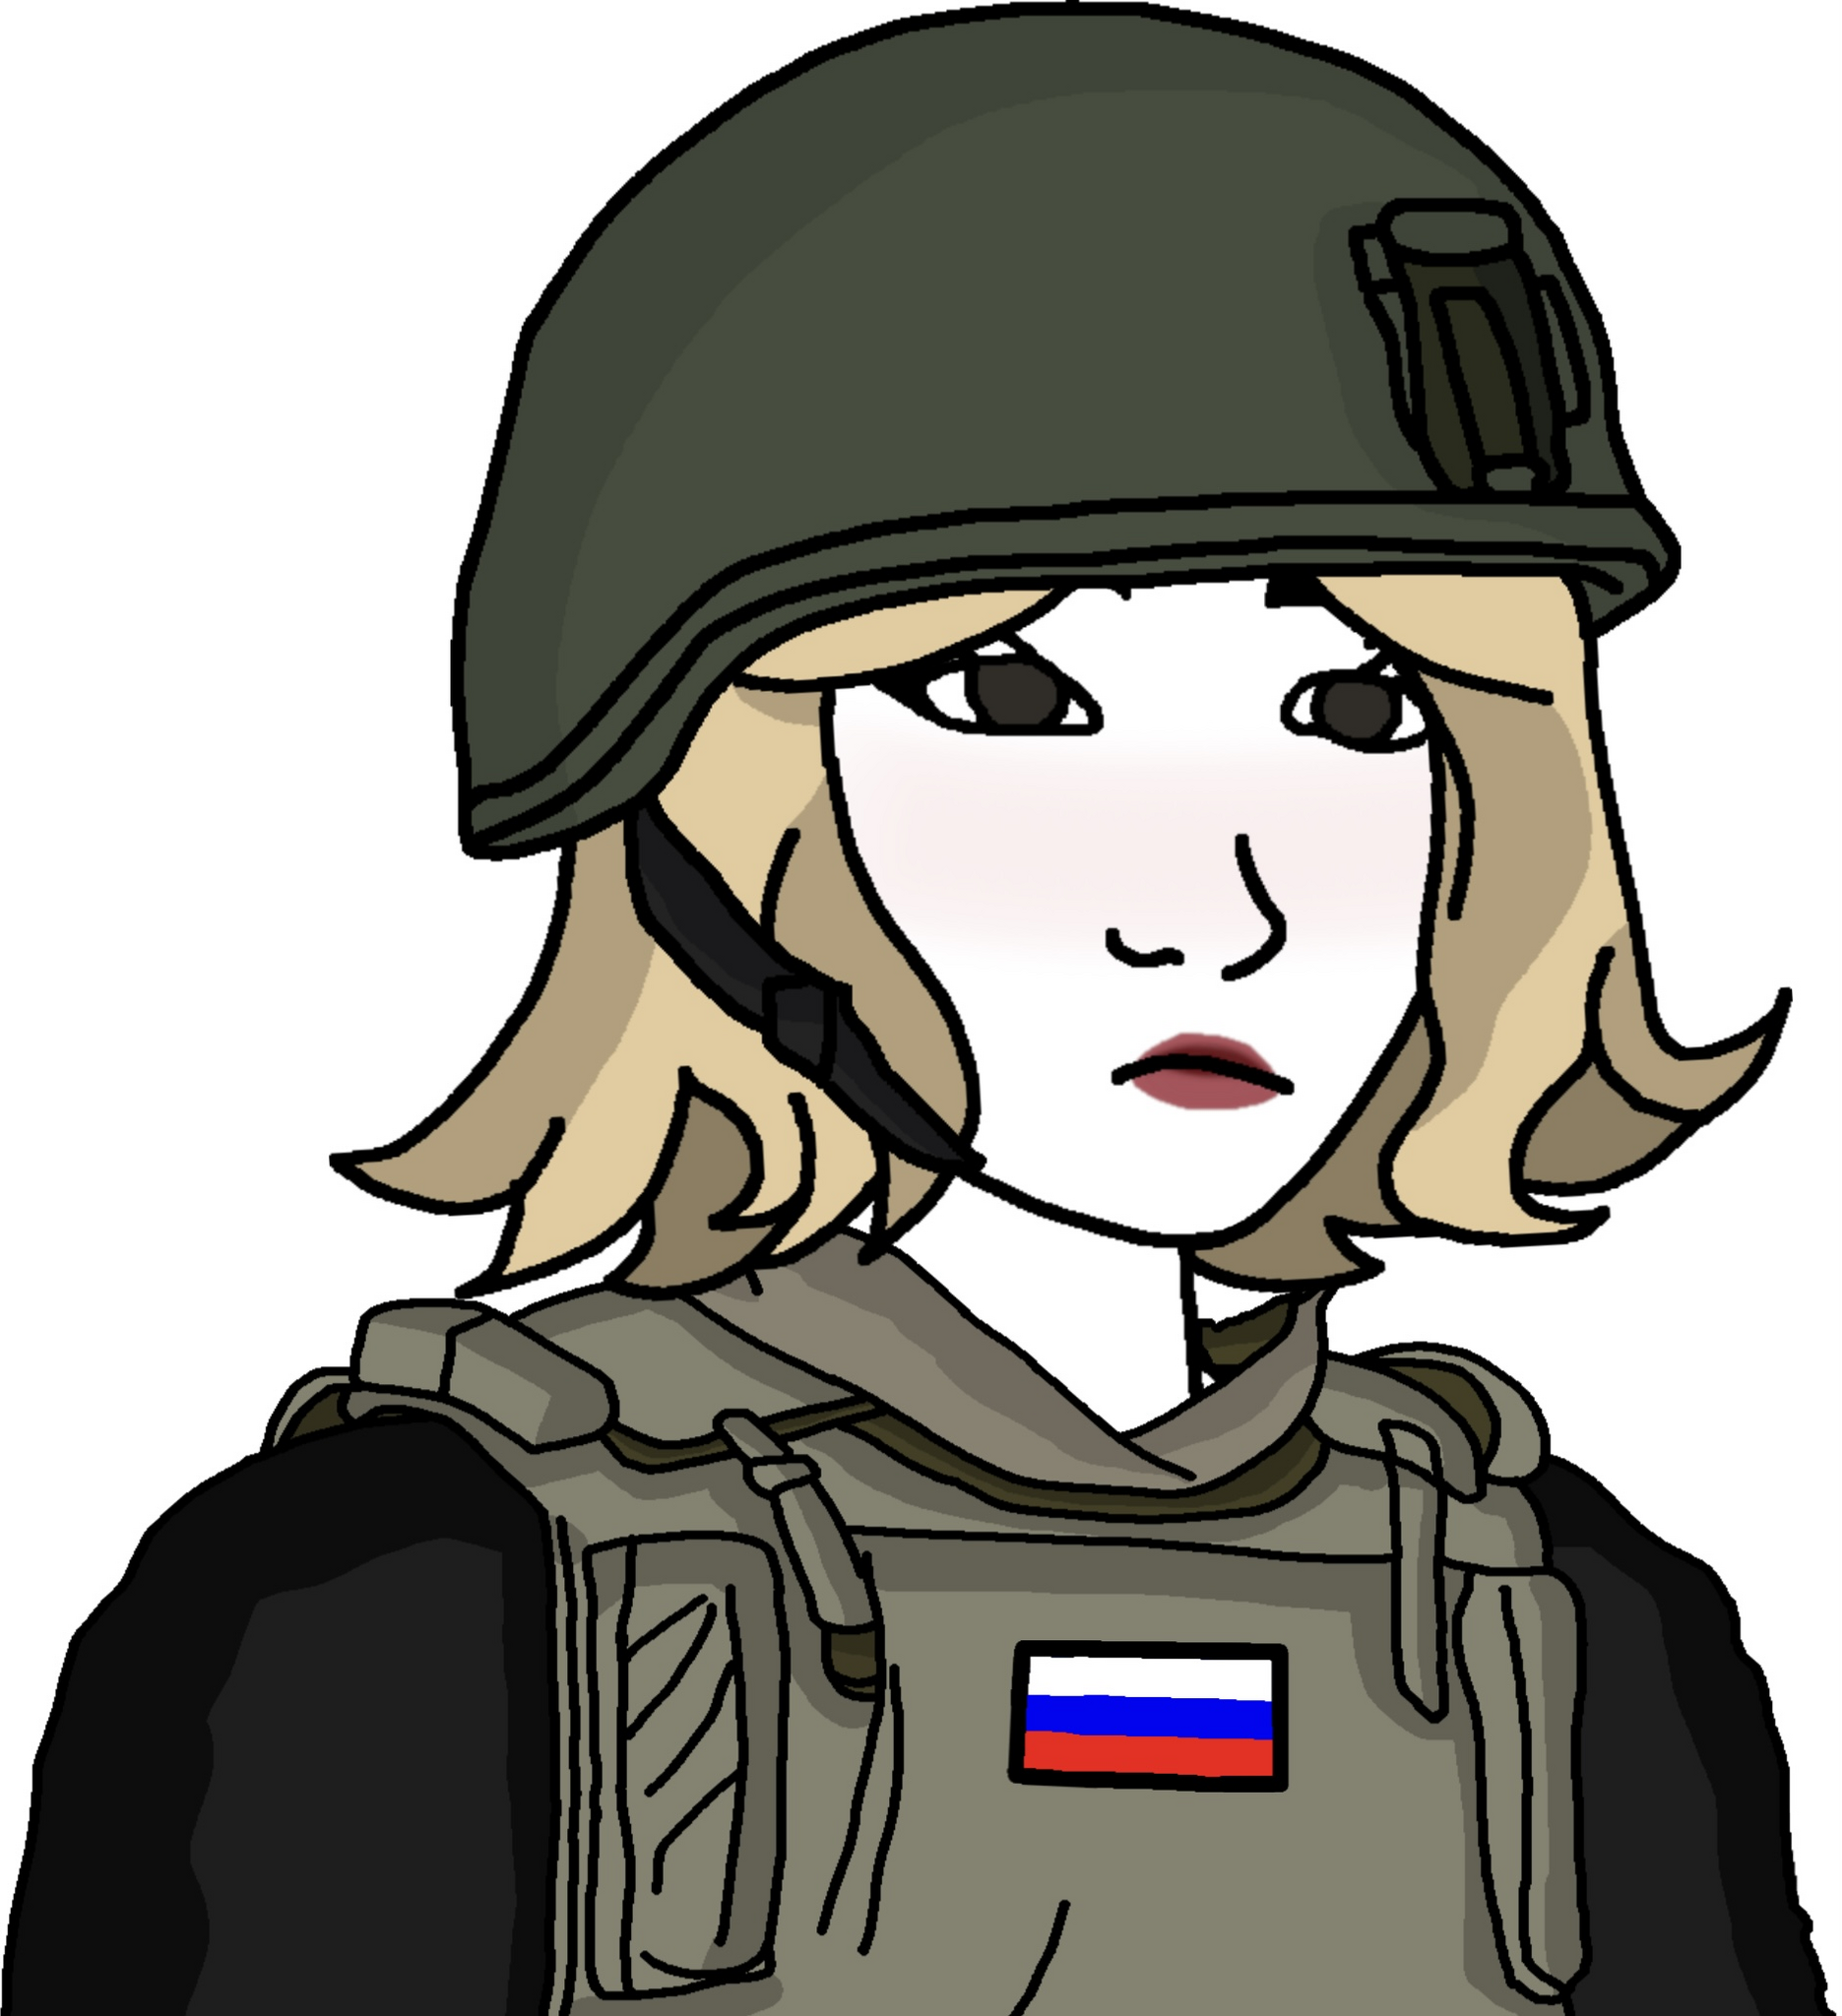
Label: 5_Doomer_Girl